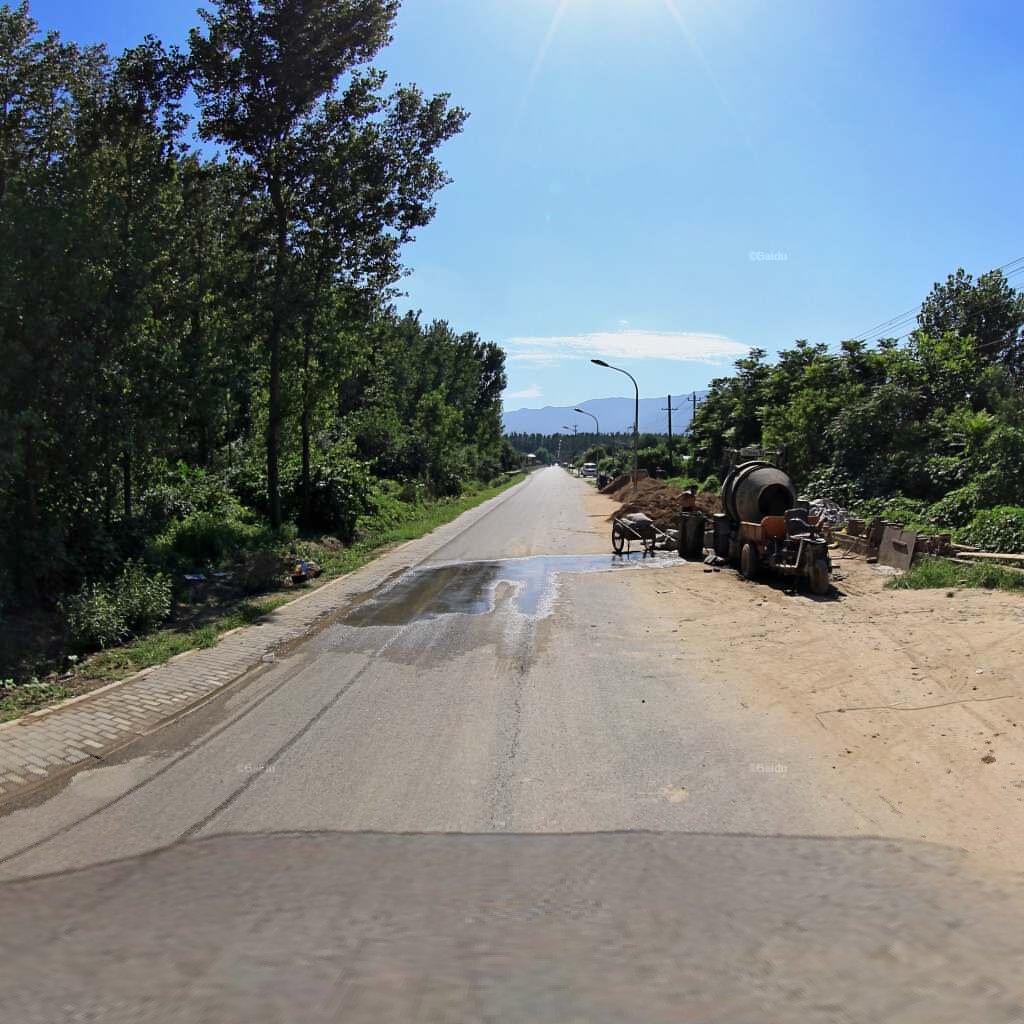
Region: Haidian
Road damage annotations: longitudinal crack